Question: If I add a 'MaxLengthAttribute' to a property like this:
'''
[MaxLength]
[DataType(DataType.MultilineText)]
public string Notes { get; set; }
'''
The markup is rendered like this:
'''
<textarea class="form-control" data-bind="value: Notes" data-val="true" data-val-maxlength="The field Notes must be a string or array type with a maximum length of '-1'." data-val-maxlength-max="-1" id="Notes" name="Notes"></textarea>
'''
and the validation result looks something like this:

This is obviously not the intended result. The text area should allow A LOT more characters than '-1'.
I can think of multiple ways of addressing this (e.g. removing the attribute via jQuery, manually updating the rule with javascript, etc).
What is the of addressing this issue? Is this a bug with MVC/Validator
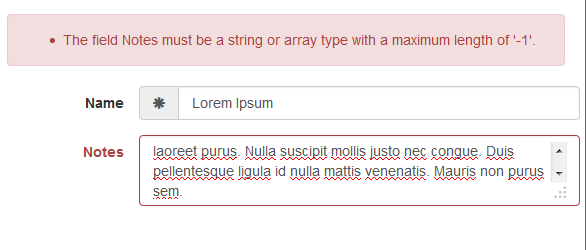
Answer: You are not specifying the desired maximum length of the string, what do you expect? <URL> it will use the maximum length allowed by the database, not sure why jQuery Validation chose to implement this as -1 though.